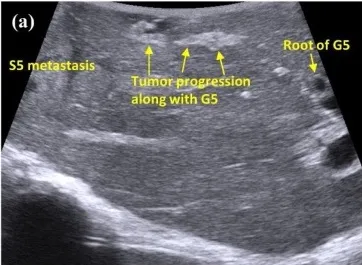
(a) Intraoperative ultrasound clearly showing suspected tumor progression along Glisson 5. However, it has not reached the root of Glisson 5.
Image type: radiology (ultrasound)